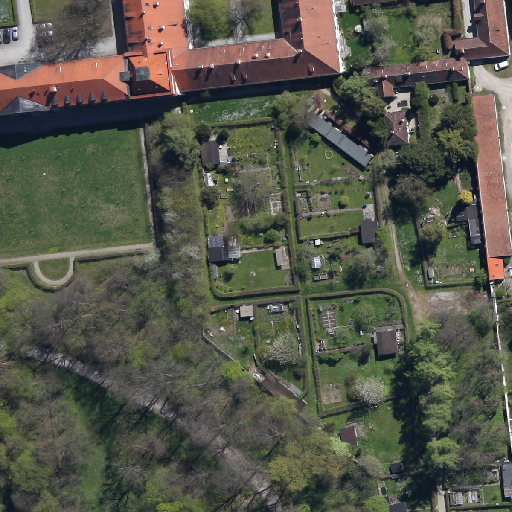
Referring expression: vehicle